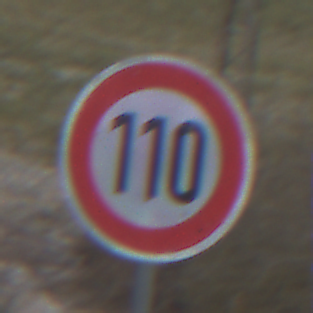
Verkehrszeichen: Geschwindigkeit110
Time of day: MorningAfternoon
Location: Outdoor (Suburban)
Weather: Overcast
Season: NotSpecified
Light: Natural